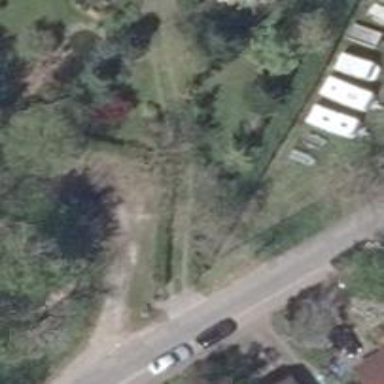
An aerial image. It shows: Driveway leading to service road.